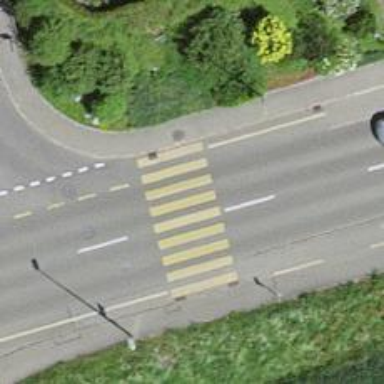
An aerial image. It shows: Uncontrolled zebra crossing on the road.